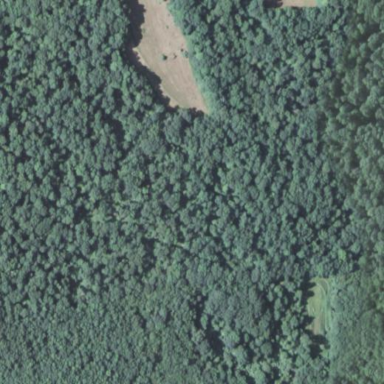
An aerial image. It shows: Nature reserve within woodland area.